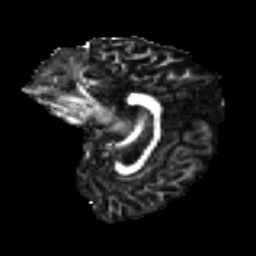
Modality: FA
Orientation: sagittal
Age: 22
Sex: female
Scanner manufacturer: ge
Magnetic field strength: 3 T
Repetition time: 7.8 s
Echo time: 0.0606 s